The picture encodes a bearing's raw vibration samples as pixel intensities in a 2-D grid. Diagnose the bearing from this image, choosing from: normal, inner_race, outer_race, ball.
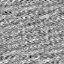
Answer: normal